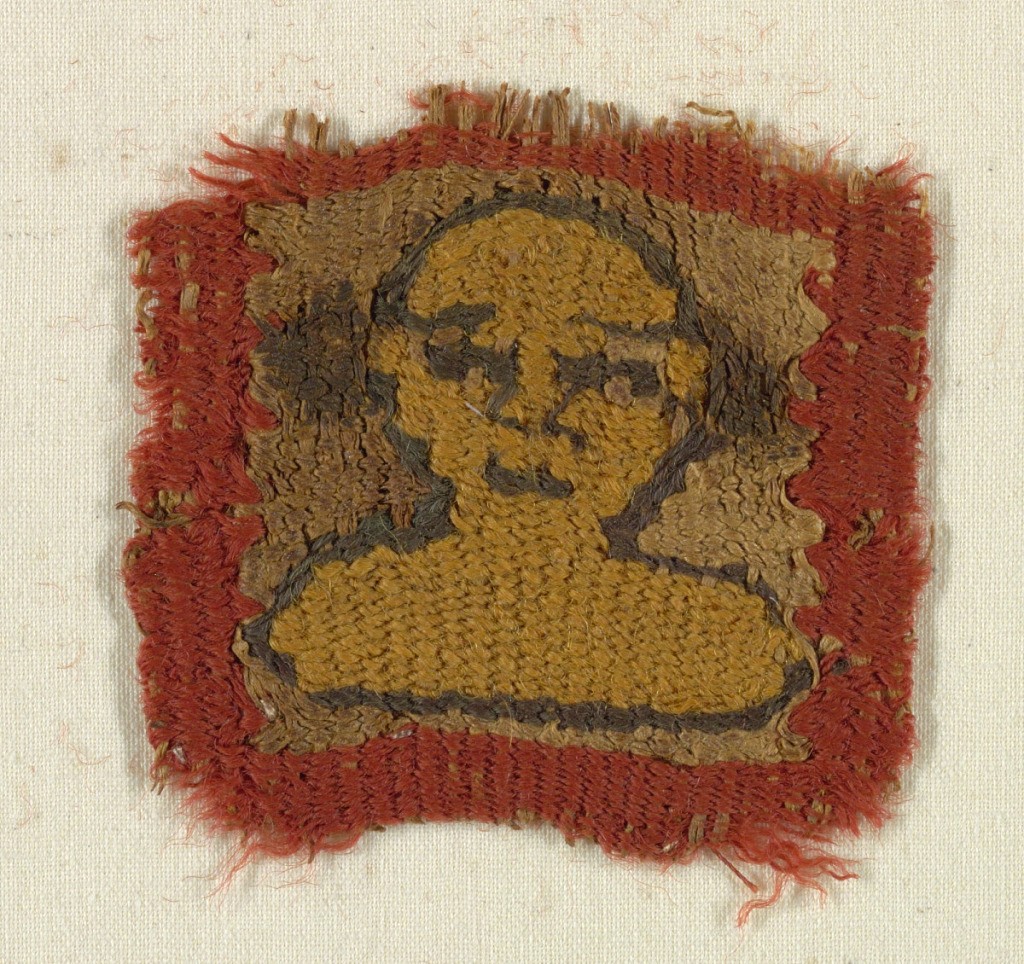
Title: Fragment
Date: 4th–5th century
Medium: Warp; S-spun linen. Wefts; S-apun linen, S-spun wool, Z-spun wool. Technique: slit tapestry weave.
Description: Fragment with a bust of a man.